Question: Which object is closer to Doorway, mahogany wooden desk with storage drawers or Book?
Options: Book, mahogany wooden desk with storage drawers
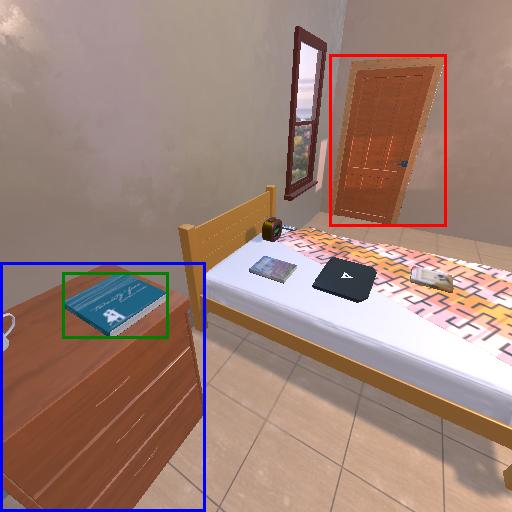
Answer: Book